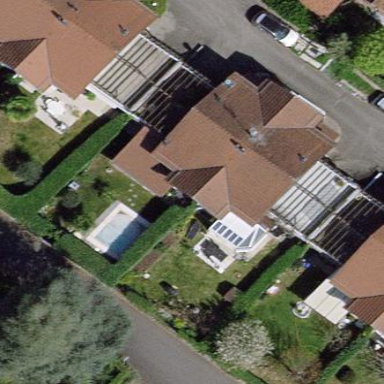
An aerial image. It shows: Semidetached house with gabled roof.